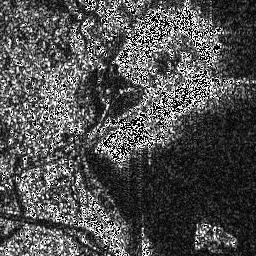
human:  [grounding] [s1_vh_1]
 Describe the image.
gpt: In the satellite image, there is  <ref>1 large ship </ref> <box>[[36, 27, 83, 63, 0]]</box> located at center,  <ref>1 medium ship </ref> <box>[[75, 85, 92, 96, 0]]</box> located at bottom right.